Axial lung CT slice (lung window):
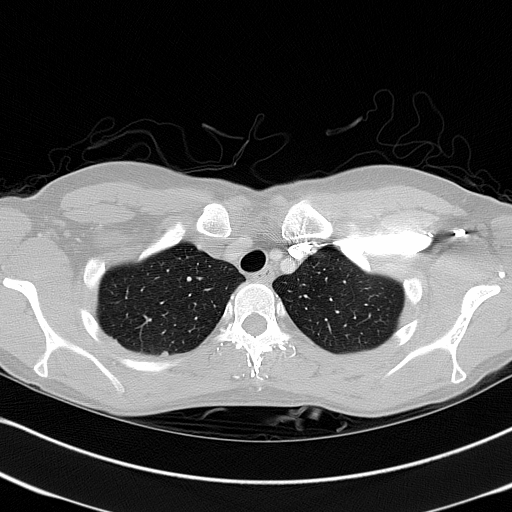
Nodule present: yes
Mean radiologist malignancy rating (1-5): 2.333